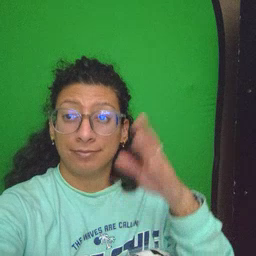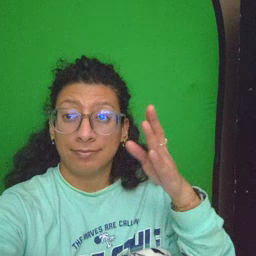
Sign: person